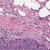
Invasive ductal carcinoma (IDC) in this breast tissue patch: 1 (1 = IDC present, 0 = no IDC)